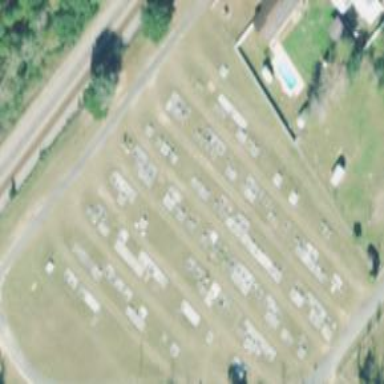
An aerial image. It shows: Cemetery.